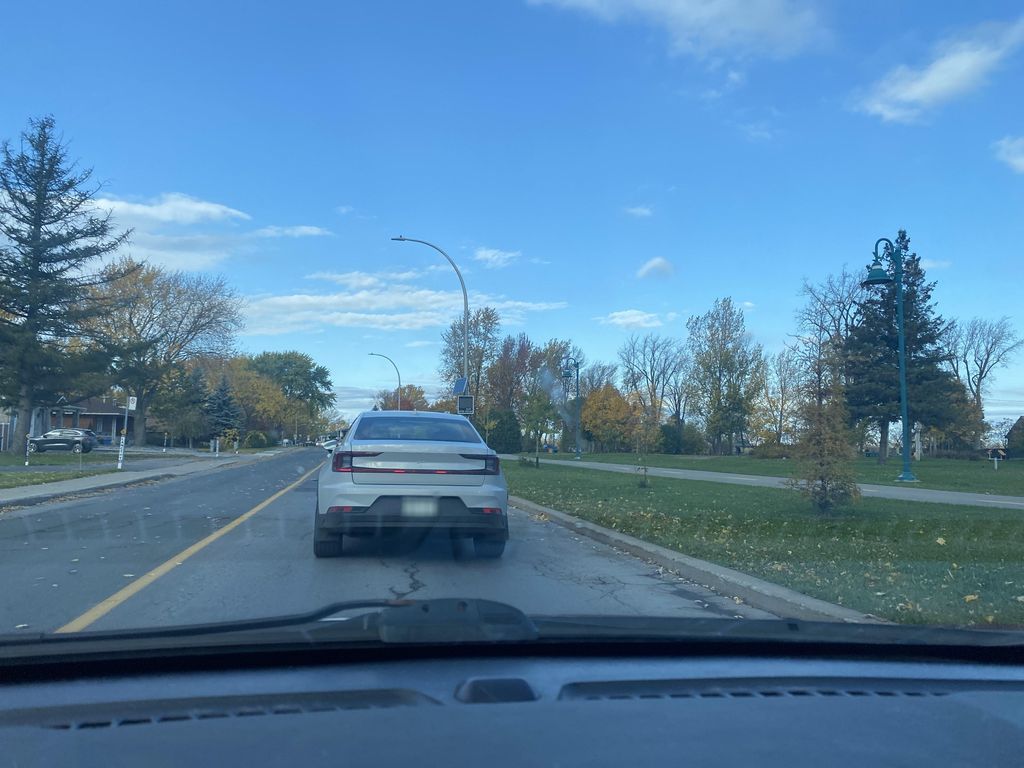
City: montreal